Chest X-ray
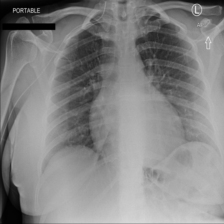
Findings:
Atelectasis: negative
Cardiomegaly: negative
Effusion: negative
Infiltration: negative
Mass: negative
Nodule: negative
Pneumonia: negative
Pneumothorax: negative
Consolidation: negative
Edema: negative
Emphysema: negative
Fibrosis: negative
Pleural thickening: negative
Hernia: negative